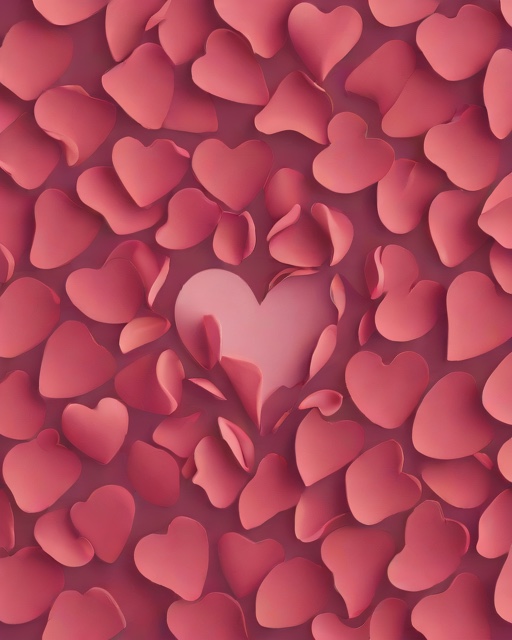
Category: Valentine